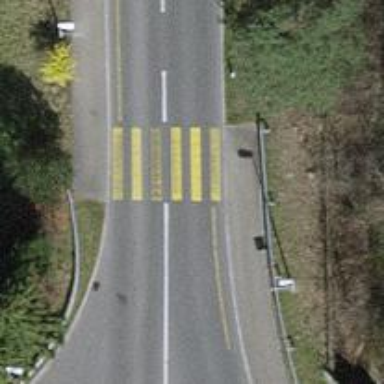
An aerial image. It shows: Uncontrolled zebra crossing with zebra markings.